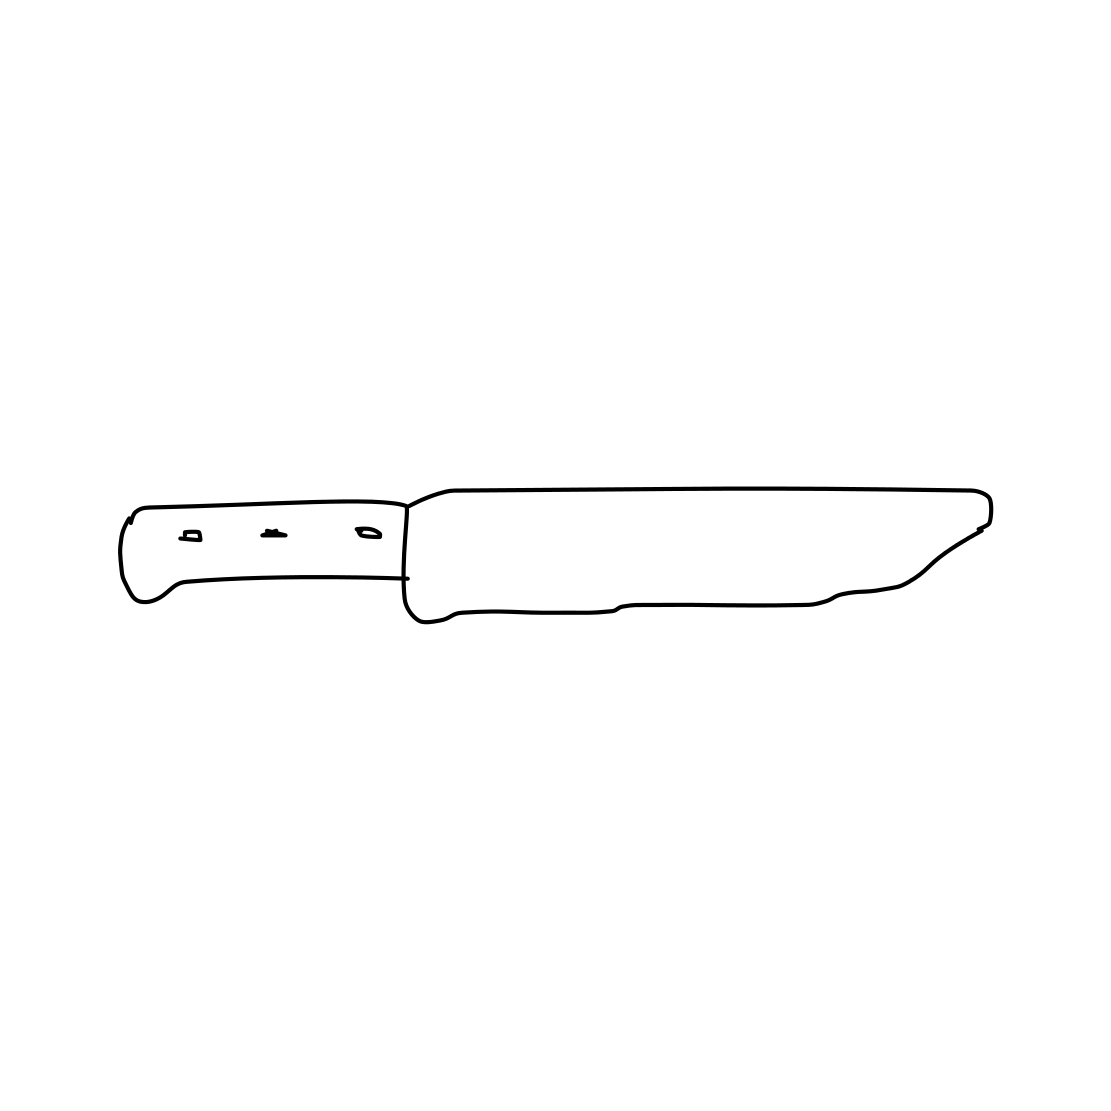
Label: knife